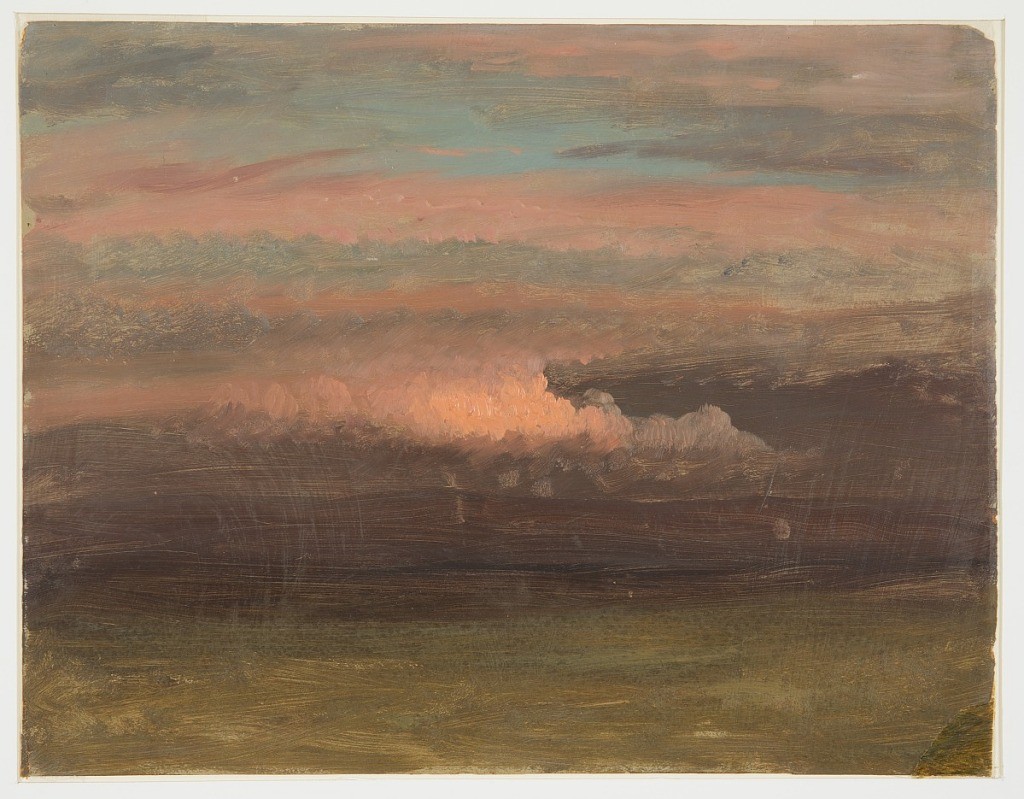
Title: Twilight, Color Effects
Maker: Frederic Edwin Church, American, 1826–1900
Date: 1860–1880
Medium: Oil on tan paperboard
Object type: Drawing
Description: Landscape sketch showing a loosely rendered view of brightly colored clouds at sunset, likely in the Hudson River Valley. The foreground is an indistinct expanse of green, presumably a sloping, grassy hill that leads down to a river (possibly the Hudson)--a dark purple/brown band that snakes horiztonally across the composition in the middle distance. Rolling terrain appears to extend into the background, where layered bands of vividly-illuminated pink clouds hang over the landscape. At center, a particular bright cloud is rendered in thick impasto. Patches of the deep blue-green sky are visible through the cloud banks.